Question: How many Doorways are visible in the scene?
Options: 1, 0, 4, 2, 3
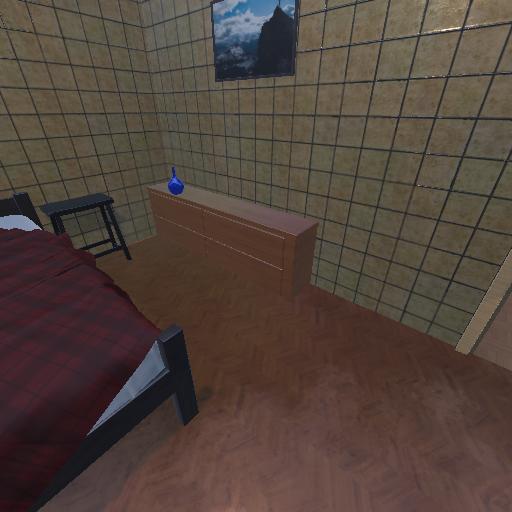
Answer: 1